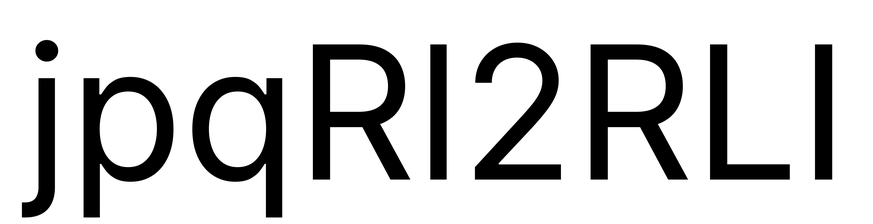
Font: Inter_Regular